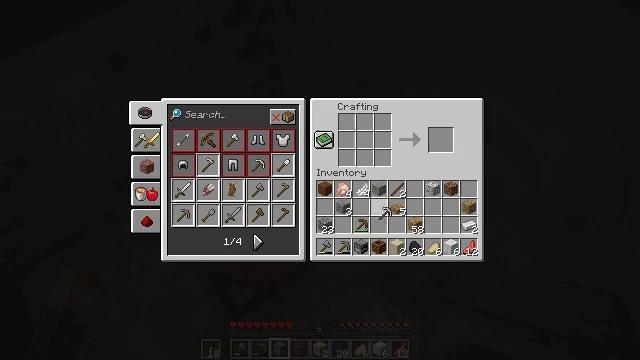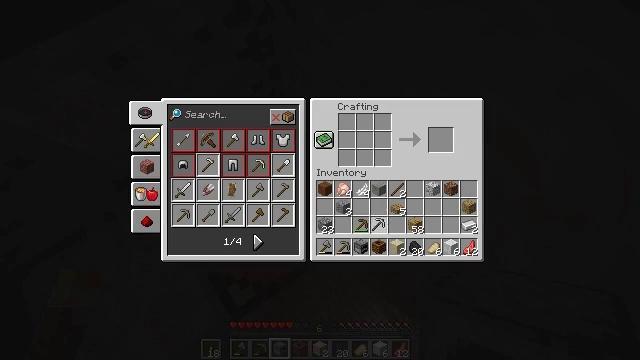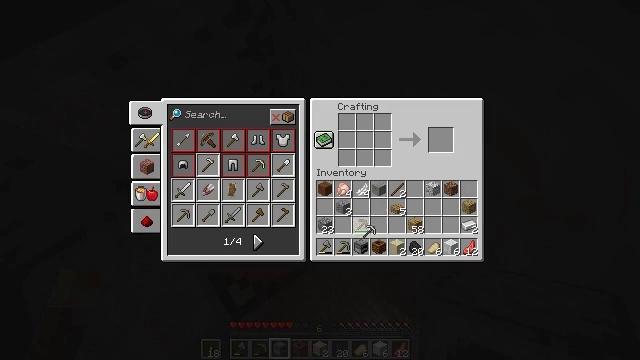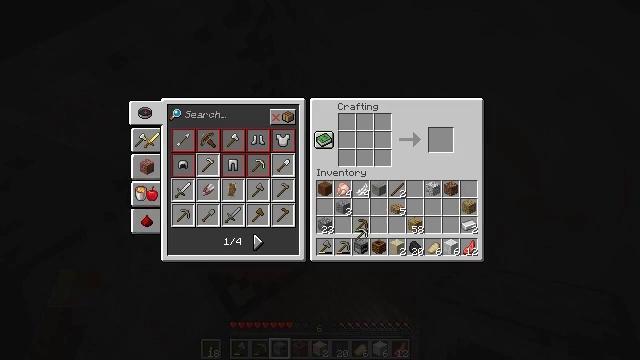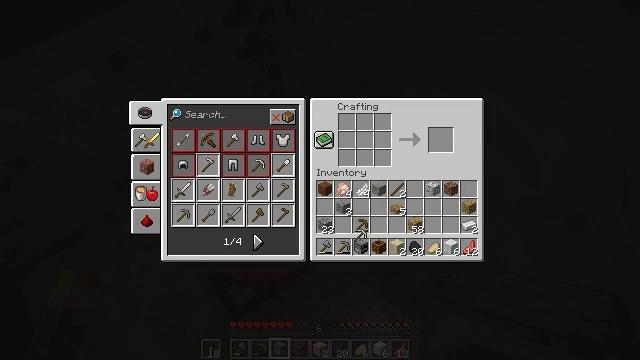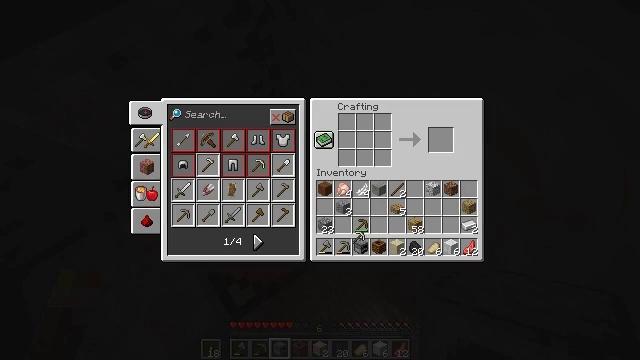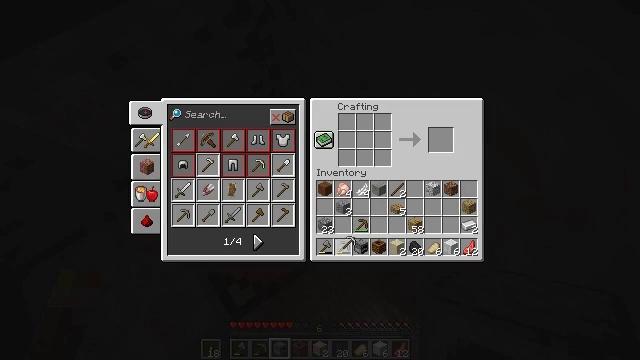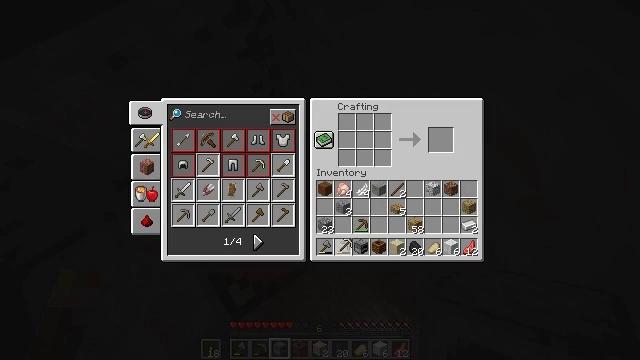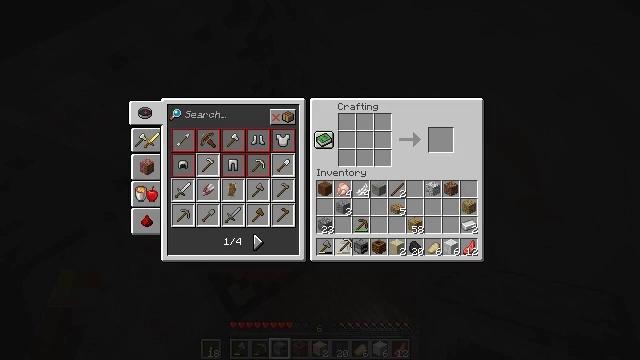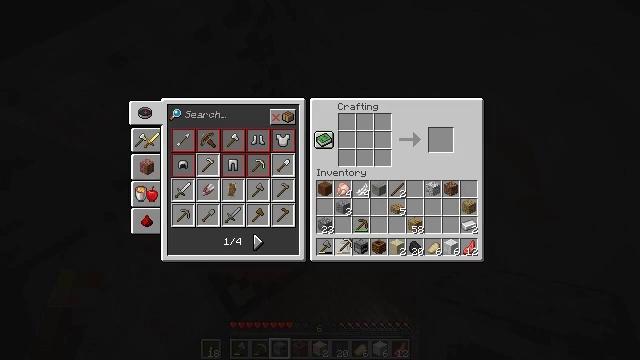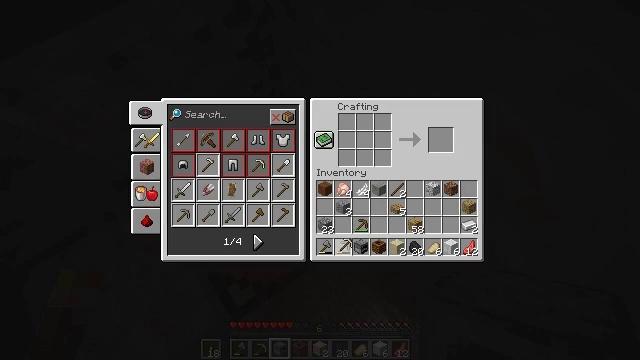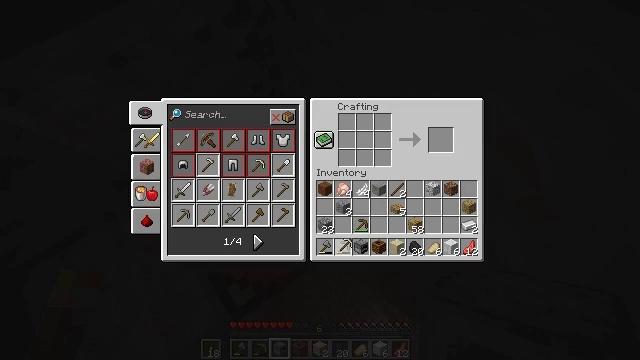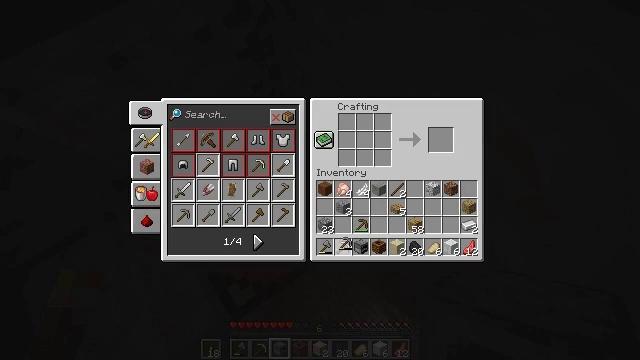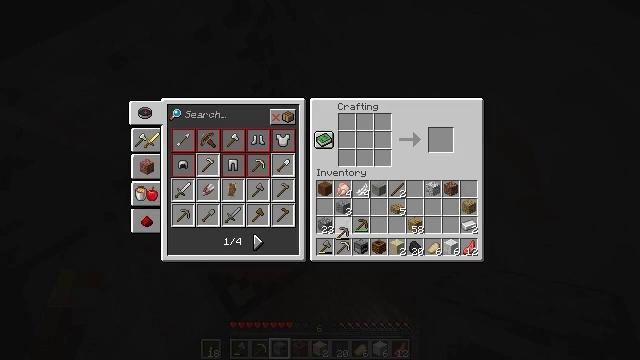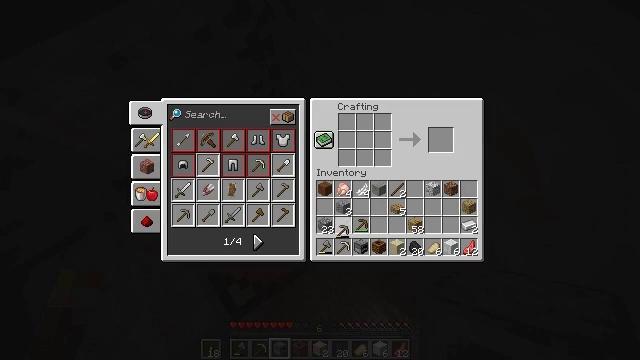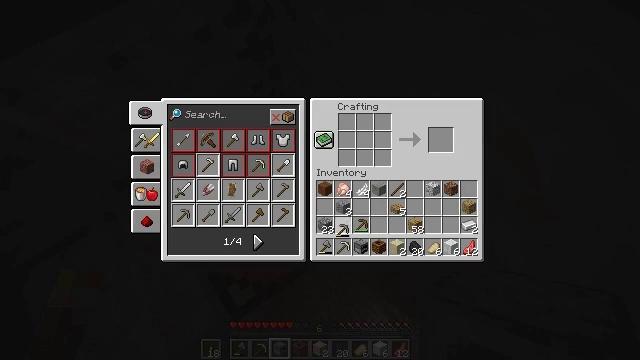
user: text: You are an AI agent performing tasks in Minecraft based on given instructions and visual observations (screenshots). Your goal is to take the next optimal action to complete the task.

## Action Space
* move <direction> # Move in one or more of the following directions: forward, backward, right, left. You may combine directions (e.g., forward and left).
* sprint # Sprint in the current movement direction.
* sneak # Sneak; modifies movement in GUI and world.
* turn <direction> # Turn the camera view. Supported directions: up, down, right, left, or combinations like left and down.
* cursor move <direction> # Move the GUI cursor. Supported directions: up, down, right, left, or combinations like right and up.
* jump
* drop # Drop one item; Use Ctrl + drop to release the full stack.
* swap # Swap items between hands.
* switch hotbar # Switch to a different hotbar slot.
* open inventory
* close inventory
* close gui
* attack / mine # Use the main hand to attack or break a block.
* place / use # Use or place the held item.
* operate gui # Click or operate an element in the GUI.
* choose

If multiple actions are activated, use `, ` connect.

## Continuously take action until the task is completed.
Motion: motion action
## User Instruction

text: Make a shield with iron ingot and wooden planks.
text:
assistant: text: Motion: cursor move left and down, open gui
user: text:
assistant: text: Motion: cursor move left
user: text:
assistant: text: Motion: cursor move left
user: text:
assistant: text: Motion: no_op
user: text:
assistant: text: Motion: no_op
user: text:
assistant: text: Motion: cursor move left
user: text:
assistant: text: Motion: no_op
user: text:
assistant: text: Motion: no_op
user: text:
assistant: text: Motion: operate gui
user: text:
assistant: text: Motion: operate gui
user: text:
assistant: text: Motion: operate gui
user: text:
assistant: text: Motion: no_op
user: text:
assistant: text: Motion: cursor move up
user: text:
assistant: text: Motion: no_op
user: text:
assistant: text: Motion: no_op
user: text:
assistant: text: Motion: operate gui
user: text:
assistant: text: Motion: operate gui
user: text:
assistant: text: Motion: operate gui
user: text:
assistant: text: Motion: no_op
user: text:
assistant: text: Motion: cursor move left
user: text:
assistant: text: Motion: cursor move left and up
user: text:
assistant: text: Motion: cursor move left and up
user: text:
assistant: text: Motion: cursor move left
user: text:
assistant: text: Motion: no_op
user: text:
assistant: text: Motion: no_op
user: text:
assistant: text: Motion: no_op
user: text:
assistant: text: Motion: no_op
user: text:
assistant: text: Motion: no_op
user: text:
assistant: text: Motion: cursor move right
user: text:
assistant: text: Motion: operate gui